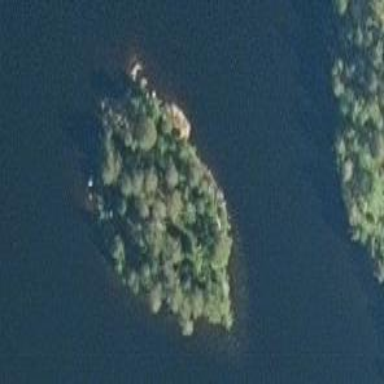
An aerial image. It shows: Island.